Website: apple
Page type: customer-info-address
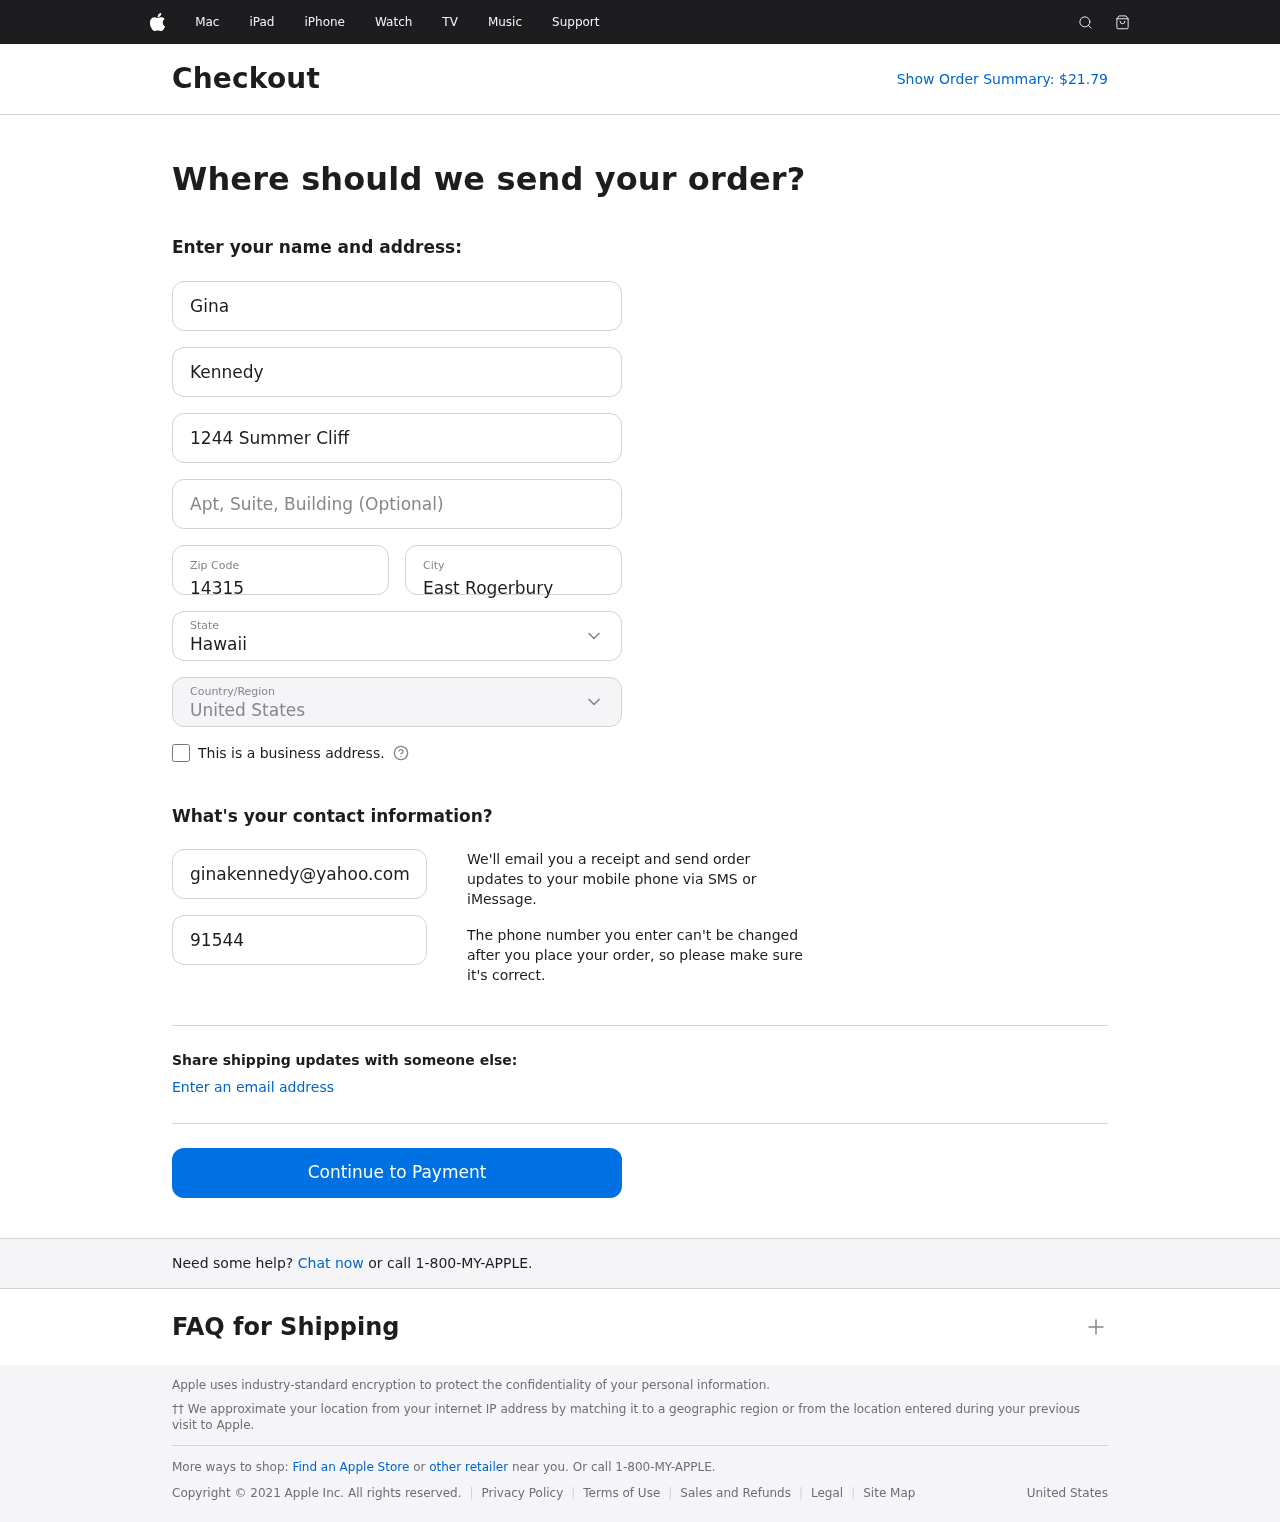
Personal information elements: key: PII_CITY
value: East Rogerbury
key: PII_COUNTRY
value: United States
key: PII_EMAIL
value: ginakennedy@yahoo.com
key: PII_FIRSTNAME
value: Gina
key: PII_LASTNAME
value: Kennedy
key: PII_PHONE
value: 9154444712
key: PII_POSTCODE
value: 14315
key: PII_STATE
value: Hawaii
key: PII_STREET
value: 1244 Summer Cliff
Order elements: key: ORDER_TOTAL
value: Show Order Summary: $21.79